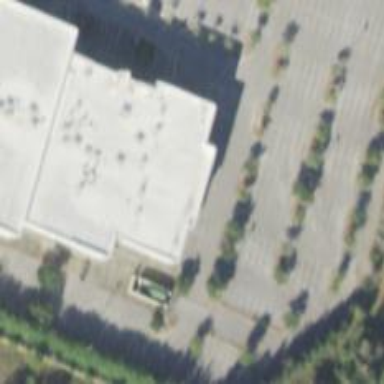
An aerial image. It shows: Parking space.